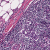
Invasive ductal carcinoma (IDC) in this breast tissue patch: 0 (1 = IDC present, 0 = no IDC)